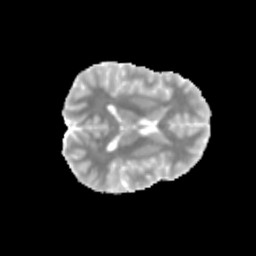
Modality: MD
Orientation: axial
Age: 11
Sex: female
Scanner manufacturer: siemens
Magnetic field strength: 3 T
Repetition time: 3.8 s
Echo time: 0.07 s